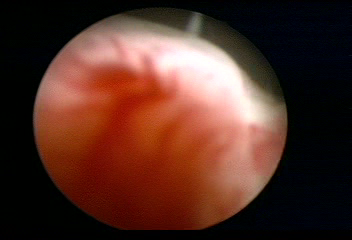
Modality: WLC
Class: Normal mucosa
Bladder cancer association: No